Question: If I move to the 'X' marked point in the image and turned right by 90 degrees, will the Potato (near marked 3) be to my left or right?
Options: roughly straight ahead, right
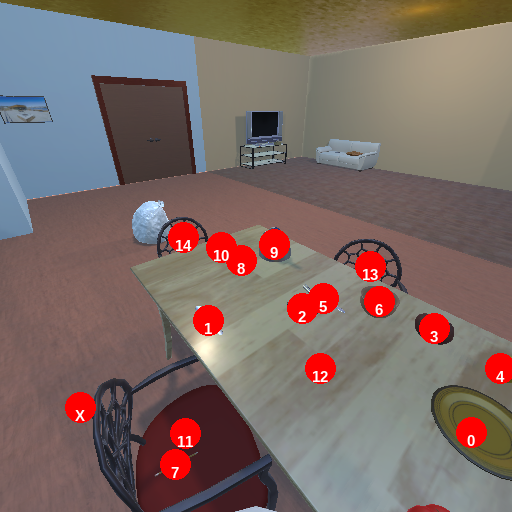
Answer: roughly straight ahead